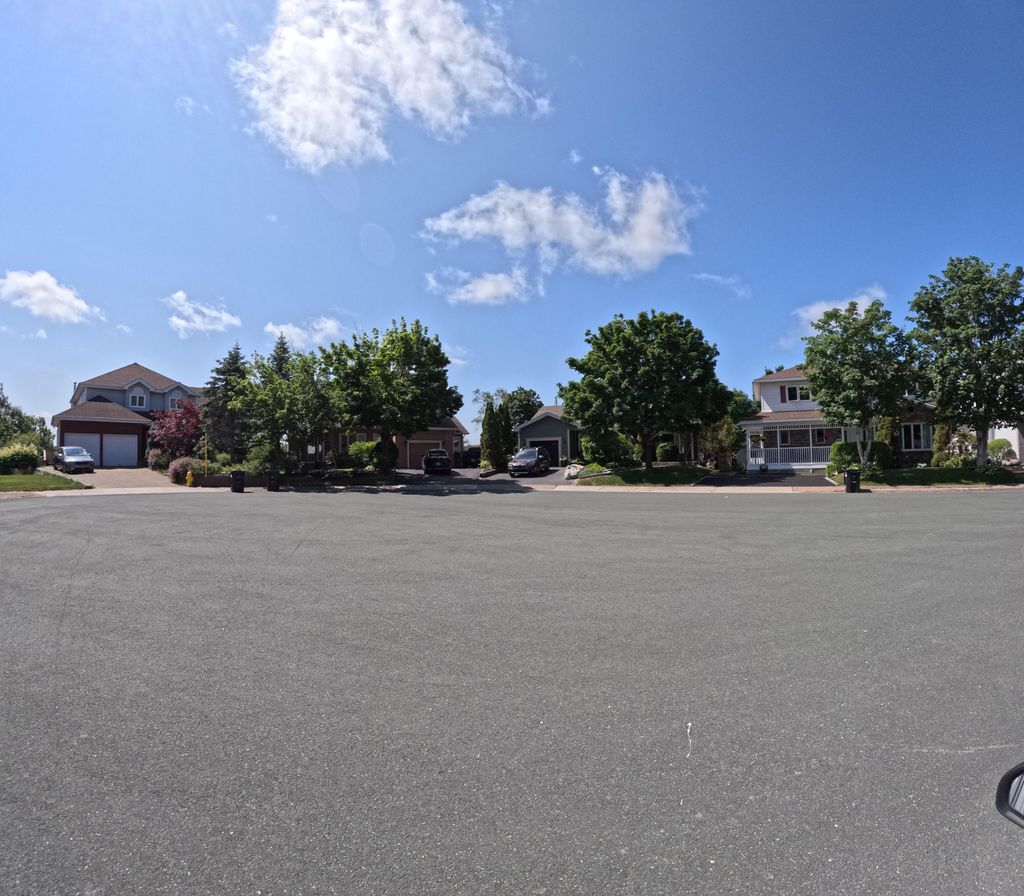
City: st_johns